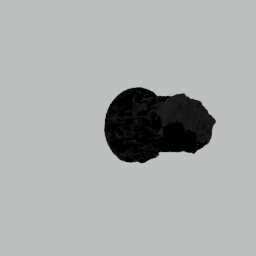
Label: nature